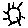
Label: sun